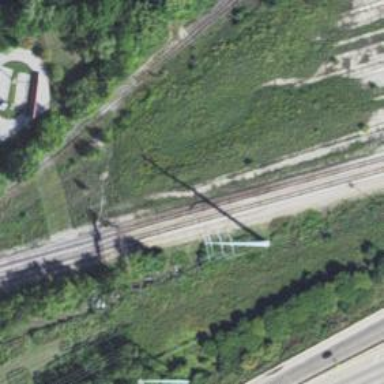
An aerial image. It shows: Abandoned railway.